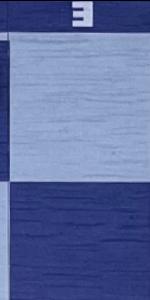
Label: Empty